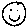
Label: smiley face